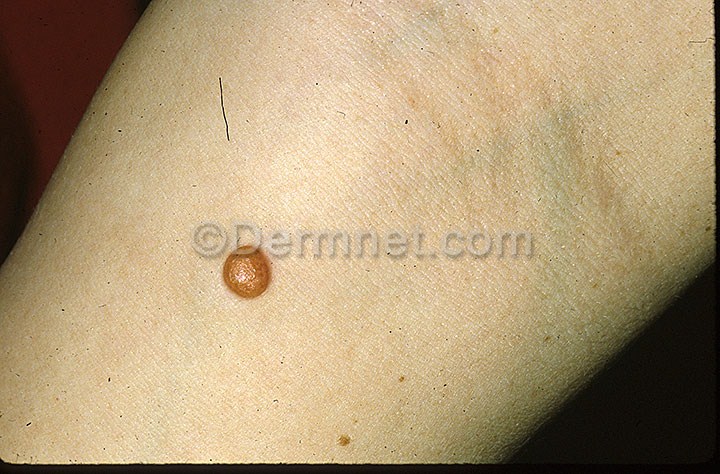
Disease: Melanoma Skin Cancer Nevi and Moles